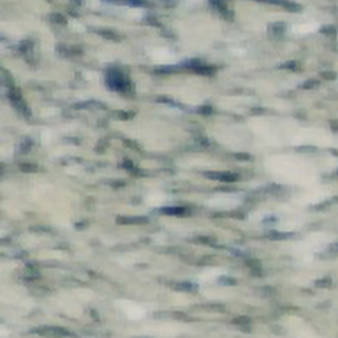
Label: other